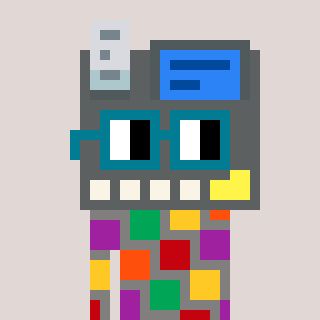
a pixel art character with square dark green glasses, a cash register-shaped head and a bluegrey-colored body on a warm background